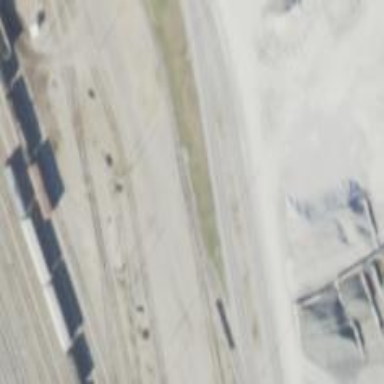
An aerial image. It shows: Railway yard in service.